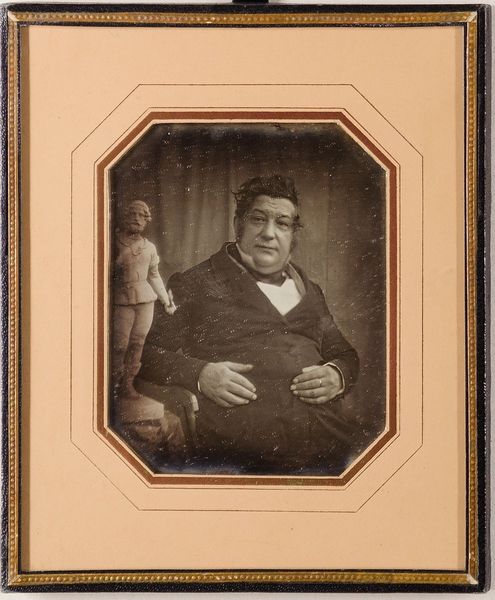
Titel: Der Dekorationsmaler und Lithograph Carl Heinrich Kitzerow (1799-1874), um 1860
Künstler: Emil Worlee
Standort: Hamburg
Institution: Museum für Kunst und Gewerbe Hamburg
Schlagwörter: mann, portrait, figur, person, skulptur, maler, plastik, foto, fotografie, photographie, photo, bildhauerkunst, lichtbild, daguerreotypie, historische, bildwerke, angewandte und bildende kunst, hessische systematik, künstler, porträt, persönlichkeit, porträtfotografie, porträtphotographie, hüftbild, lithograf